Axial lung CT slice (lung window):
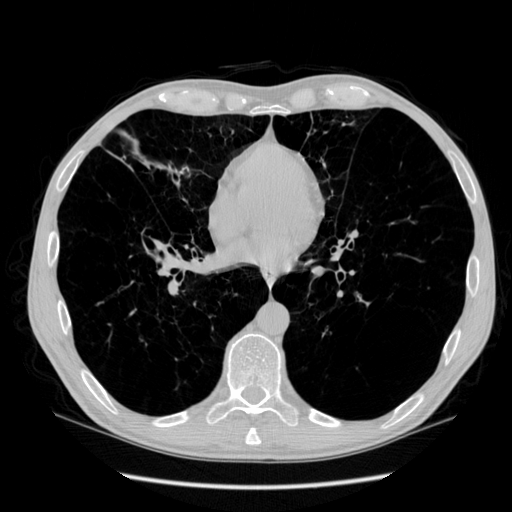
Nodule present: no